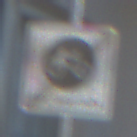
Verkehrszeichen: EndeFahrradstrasse
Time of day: MorningAfternoon
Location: Outdoor (Urban)
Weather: Clear
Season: NotSpecified
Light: Natural